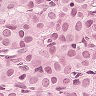
Metastatic tissue present: yes